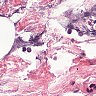
Metastatic tissue present: no